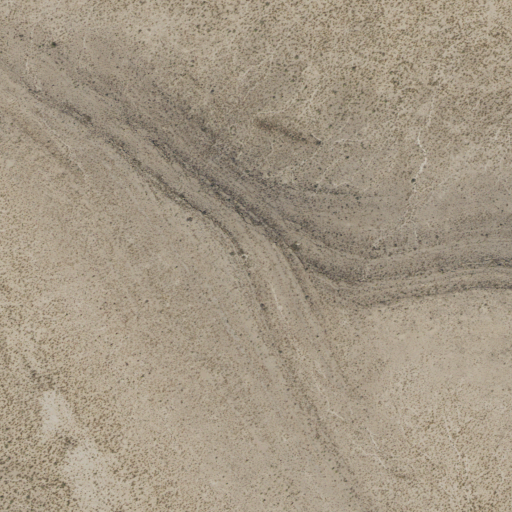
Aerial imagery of mountain in Texas named Sand Mountain containing only shrub